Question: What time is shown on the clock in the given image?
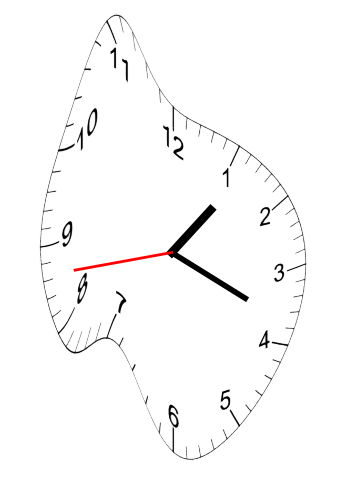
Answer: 01:18:43